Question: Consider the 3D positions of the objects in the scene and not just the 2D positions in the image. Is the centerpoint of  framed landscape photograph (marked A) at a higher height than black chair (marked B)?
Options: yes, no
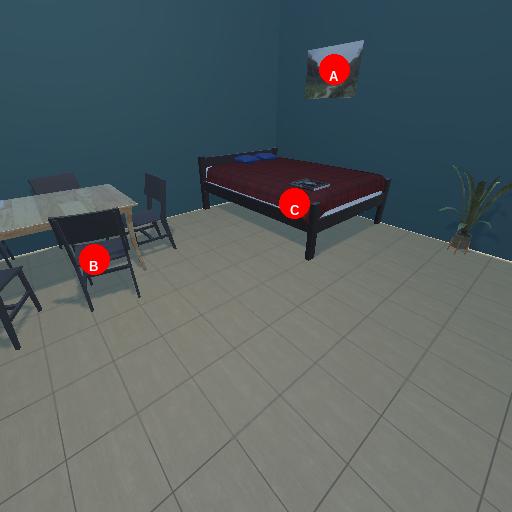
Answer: yes